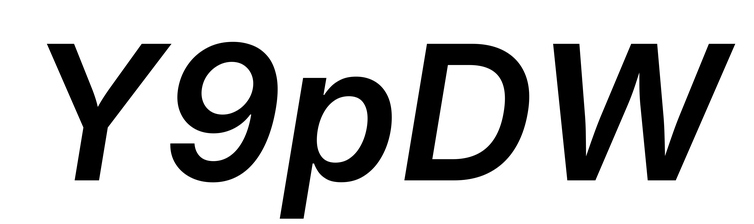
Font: Inter-Italic_SemiBold_Italic